Field crop: maize
Growth stage: 2
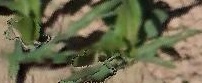
Species: maize